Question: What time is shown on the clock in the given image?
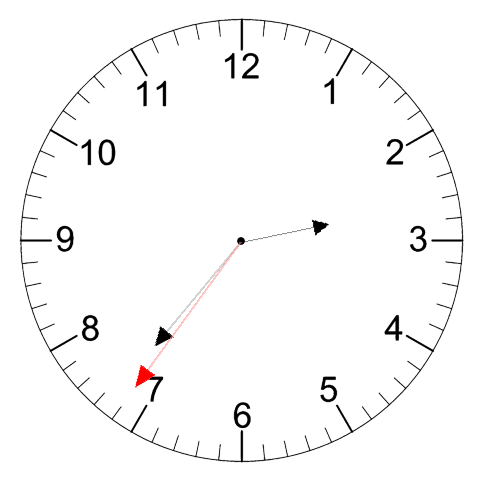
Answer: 02:36:36